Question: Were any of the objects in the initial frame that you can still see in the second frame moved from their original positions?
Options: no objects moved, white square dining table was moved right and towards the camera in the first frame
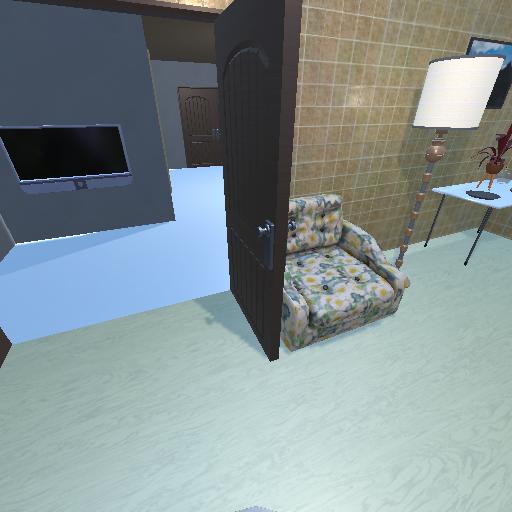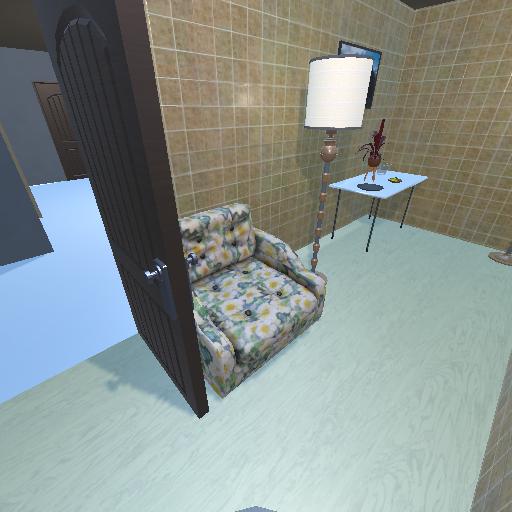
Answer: no objects moved